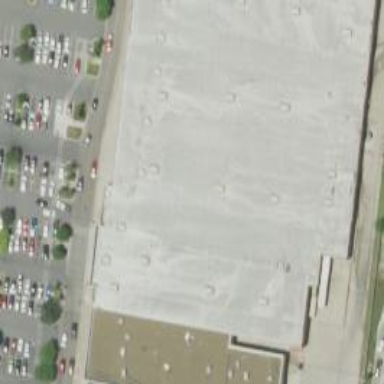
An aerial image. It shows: Retail building.